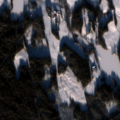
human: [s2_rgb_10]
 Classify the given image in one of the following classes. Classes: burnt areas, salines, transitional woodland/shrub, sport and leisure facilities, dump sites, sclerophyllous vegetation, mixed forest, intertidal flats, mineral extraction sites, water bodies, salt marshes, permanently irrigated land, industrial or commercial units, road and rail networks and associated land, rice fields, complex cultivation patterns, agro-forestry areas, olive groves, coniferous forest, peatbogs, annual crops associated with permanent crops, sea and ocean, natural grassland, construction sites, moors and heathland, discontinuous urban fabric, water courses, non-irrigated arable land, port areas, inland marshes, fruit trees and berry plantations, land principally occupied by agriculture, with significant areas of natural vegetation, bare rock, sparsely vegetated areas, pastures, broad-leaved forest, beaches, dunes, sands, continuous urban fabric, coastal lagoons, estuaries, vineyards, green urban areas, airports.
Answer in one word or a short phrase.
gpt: non-irrigated arable land, land principally occupied by agriculture, with significant areas of natural vegetation, coniferous forest